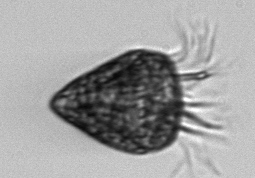
Label: Strombidium_morphotype2